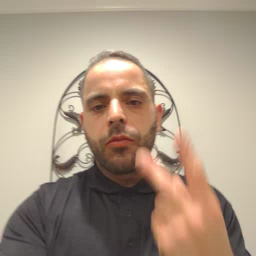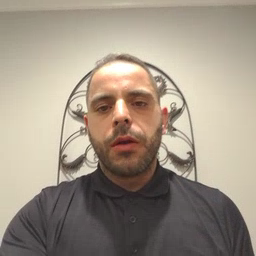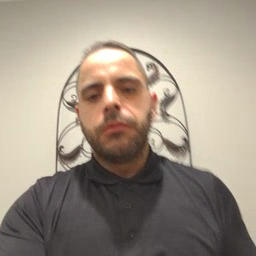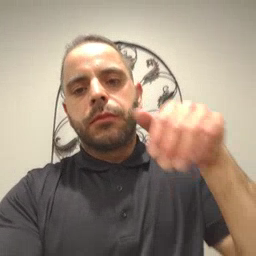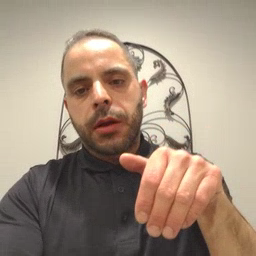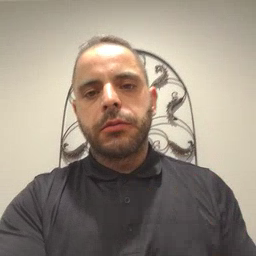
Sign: night